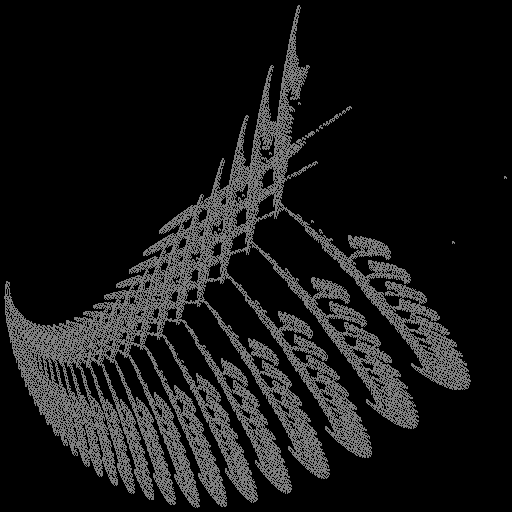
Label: newyorkfern